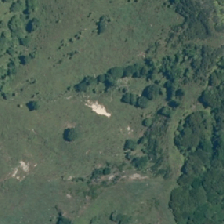
Land cover: low_producing_grassland